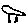
Label: bird